RGB frame:
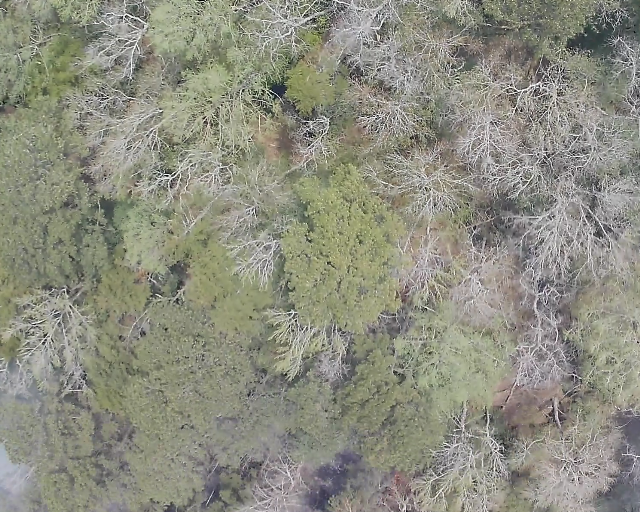
Thermal frame:
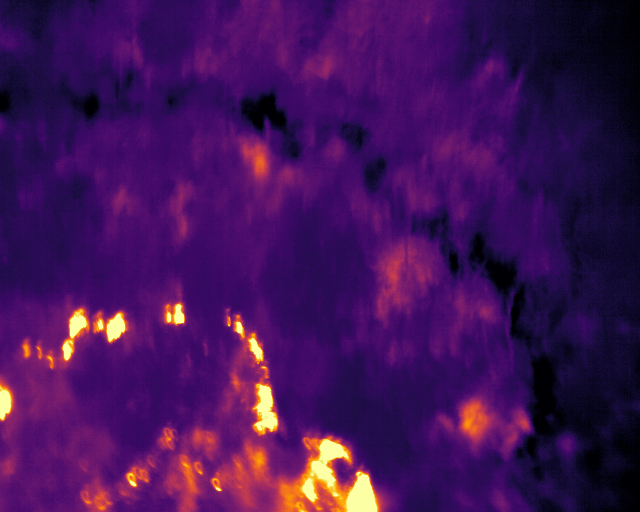
Captured: 2026-02-26 03:40:49
Pixels at or above 80 °C: 728 (fraction of frame: 0.002222)